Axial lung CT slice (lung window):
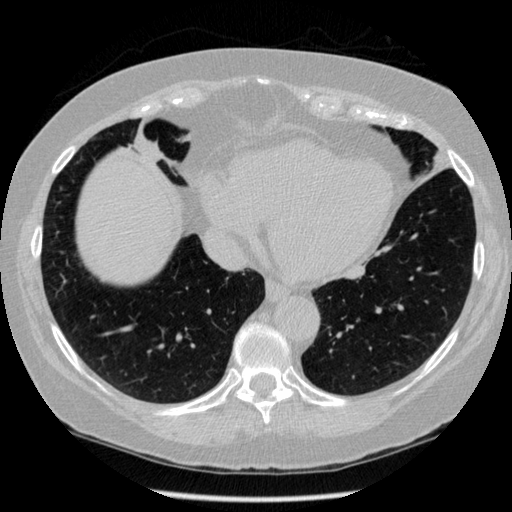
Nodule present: no